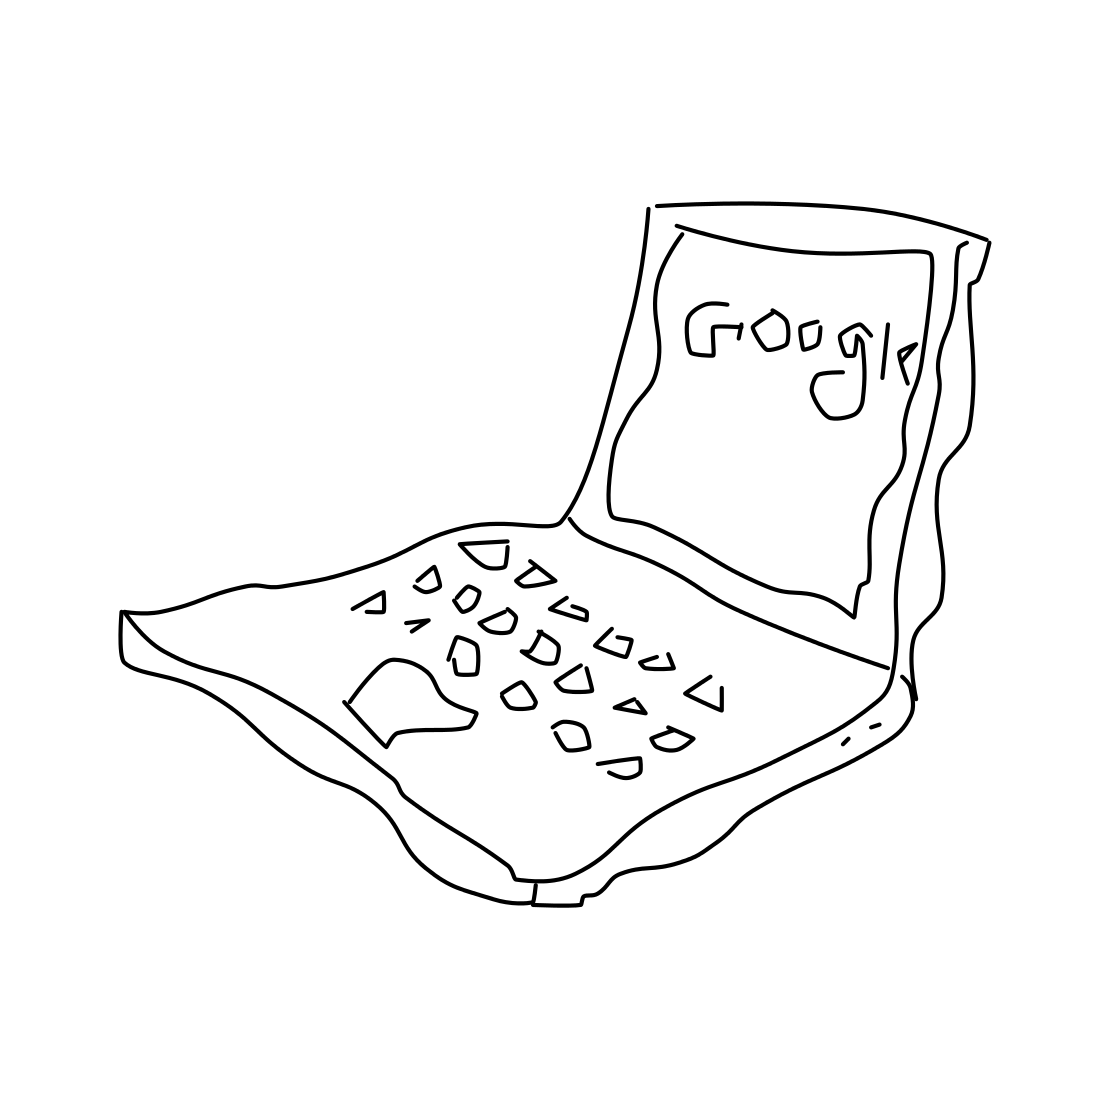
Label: laptop